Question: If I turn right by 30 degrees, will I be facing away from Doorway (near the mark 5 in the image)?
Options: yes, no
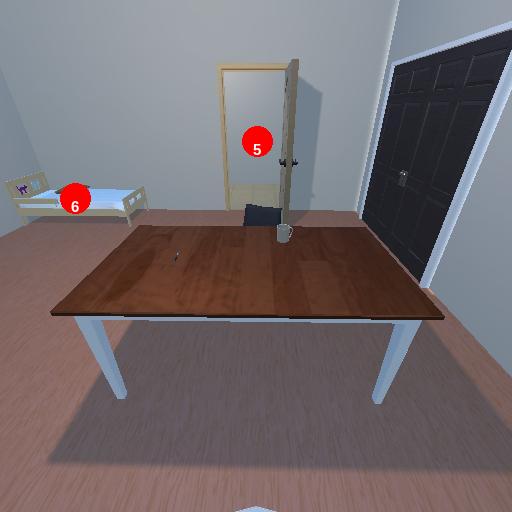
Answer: yes